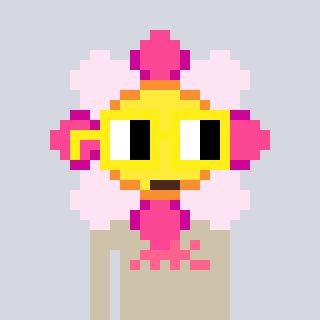
a pixel art character with square yellow glasses, a flower-shaped head and a bege-colored body on a cool background